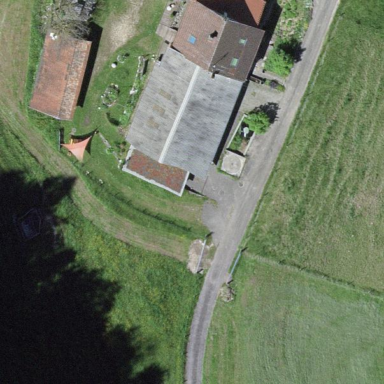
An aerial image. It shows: Farmyard area.